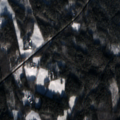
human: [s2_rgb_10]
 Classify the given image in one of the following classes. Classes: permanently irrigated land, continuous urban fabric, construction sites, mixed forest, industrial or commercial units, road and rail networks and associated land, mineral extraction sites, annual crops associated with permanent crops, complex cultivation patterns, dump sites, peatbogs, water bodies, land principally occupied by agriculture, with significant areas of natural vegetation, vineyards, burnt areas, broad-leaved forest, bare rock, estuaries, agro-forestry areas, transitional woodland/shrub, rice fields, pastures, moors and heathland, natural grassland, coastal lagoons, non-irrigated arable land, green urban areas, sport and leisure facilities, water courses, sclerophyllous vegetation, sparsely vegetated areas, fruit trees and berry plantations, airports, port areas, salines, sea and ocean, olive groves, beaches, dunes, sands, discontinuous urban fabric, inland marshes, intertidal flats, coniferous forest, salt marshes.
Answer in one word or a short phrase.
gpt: land principally occupied by agriculture, with significant areas of natural vegetation, broad-leaved forest, mixed forest